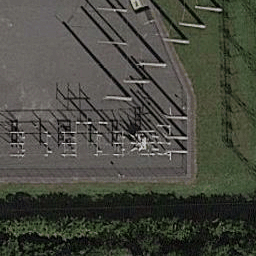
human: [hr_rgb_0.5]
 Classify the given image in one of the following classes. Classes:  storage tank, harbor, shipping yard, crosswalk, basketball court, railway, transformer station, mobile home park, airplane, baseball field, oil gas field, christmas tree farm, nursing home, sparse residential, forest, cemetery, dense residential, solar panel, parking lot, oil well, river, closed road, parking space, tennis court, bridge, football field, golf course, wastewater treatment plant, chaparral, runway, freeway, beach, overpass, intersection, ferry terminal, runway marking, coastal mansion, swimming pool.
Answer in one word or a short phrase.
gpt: transformer station